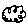
Label: cloud